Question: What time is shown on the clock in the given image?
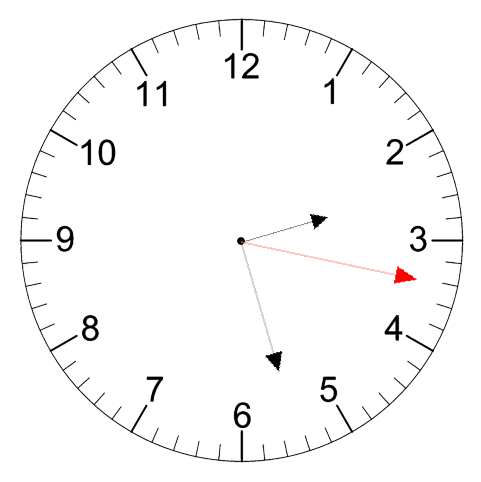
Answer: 02:27:17